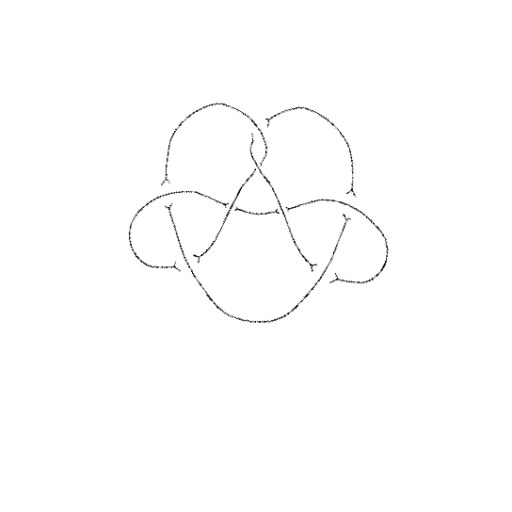
Crossing number: 8